Question: I am attempting to visualize my paired t-test with ggplot in R. I want to plot both samples against each other using ggplot + geom_point(), but I want to adjust the color of the points to show the severity in difference of sample means. With this, I mean if the point has a 0 difference in means for the paired populations, it'll lie on the regression line and just be a black point. If the point has a large difference and is in the upper left or lower right quadrants of the graph, far away from the regression line, I want it to be red. On a gradient scale. I hope this makes sense! I'll attach a picture of my graph to show:

Right now the only aesthetic I have is alpha so the points are more visible.
Any help on this would be great! Thanks!
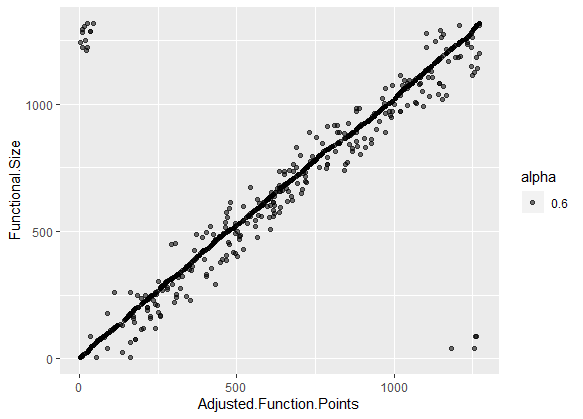
Answer: You didn't give us any sample data to work with, so I have simulated an approximation of yours:
'''
set.seed(69)
measurement1 <- 1:1500
measurement2 <- 1:1500 + c(rnorm(50, 1200, 50), rnorm(1400, 0, 99), rnorm(50, -1400, 50))
df <- data.frame(measurement1, measurement2)
df <- df[df$measurement1 > 0 & df$measurement2 > 0, ]
'''
So now we just need to take the difference between each pair of measurements as our colouring variable:
'''
library(ggplot2)
ggplot(df, aes(measurement1, measurement2)) +
geom_line(aes(y = measurement1), size = 2, colour = "gold") +
geom_point(aes(colour = abs(measurement2 - measurement1))) +
scale_colour_gradient(low = "orange", high = "red", name = "Difference") +
labs(y = "Adjusted.Function.Points", x = "Functional.Size")
'''

<URL>